Question: When installing or running something, there is a model dialog with a checkbox saying 'Always run in background' as below snapshot.
My question is that after get it checked, how can I get it back to uncheck since the progress dialog will be minimized from then on.

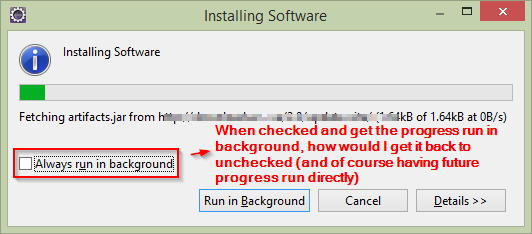
Answer: You should be able to restore them by unchecking the "Always run in background" box you find in the "General" page of the Eclipse Preferences.